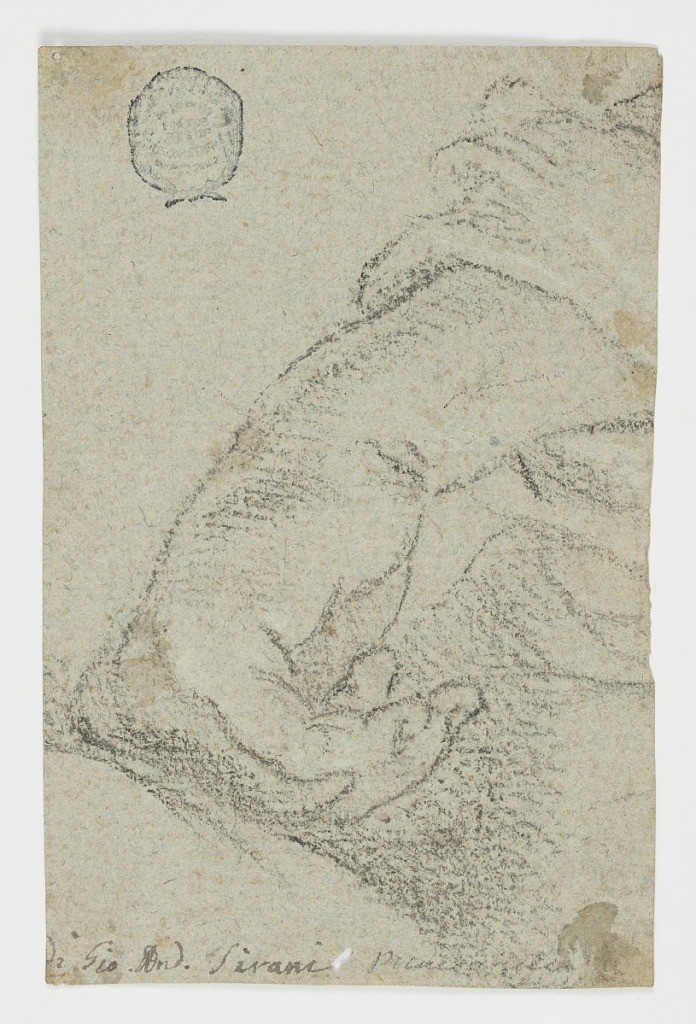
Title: Study: A left hand in a leaning position
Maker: Giovanni Andrea Sirani, Italian, 1610 - 1670
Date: ca. 1650
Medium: Black crayon on rough grey-blue paper
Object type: Drawing
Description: Vertical composition of a hand leaned against a surface with bent fingers